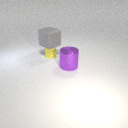
large gray rubber cube above small yellow rubber cylinder